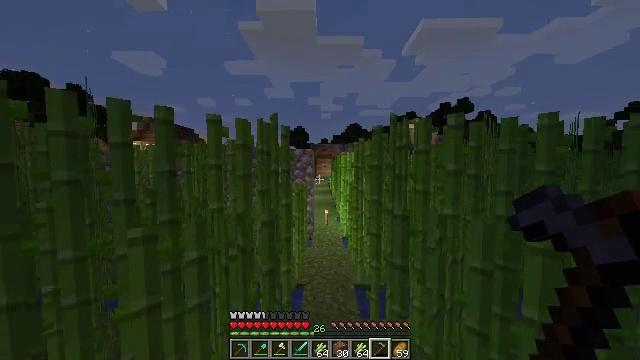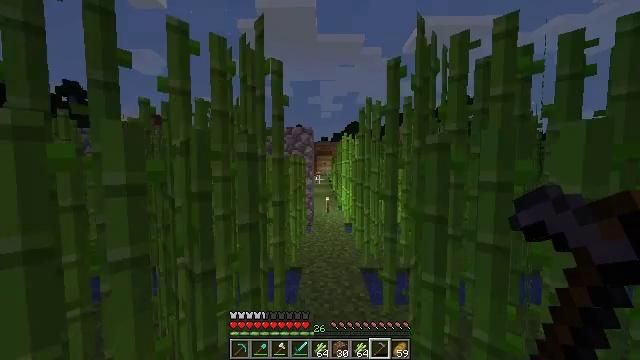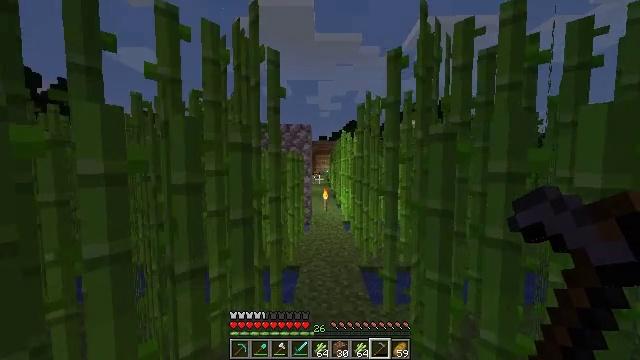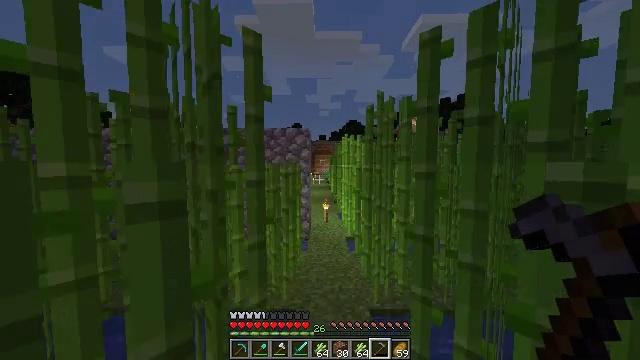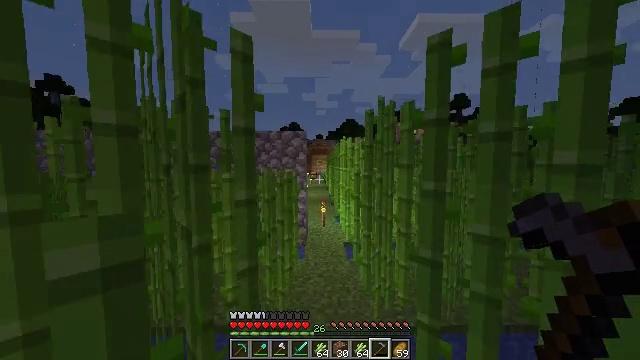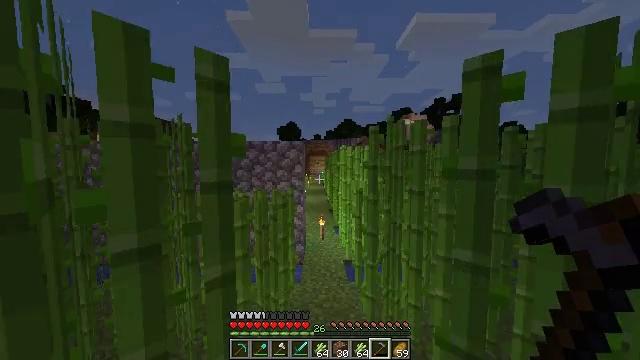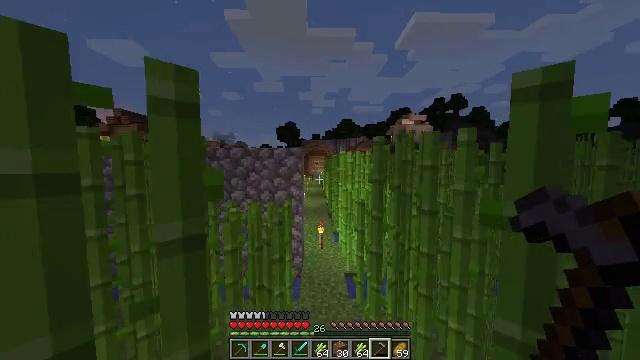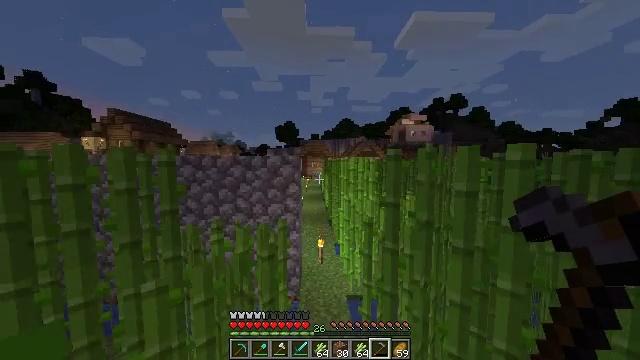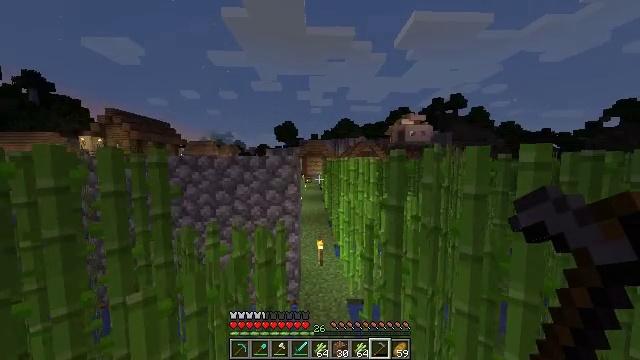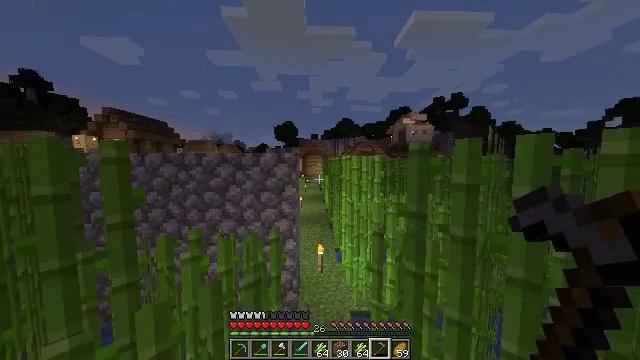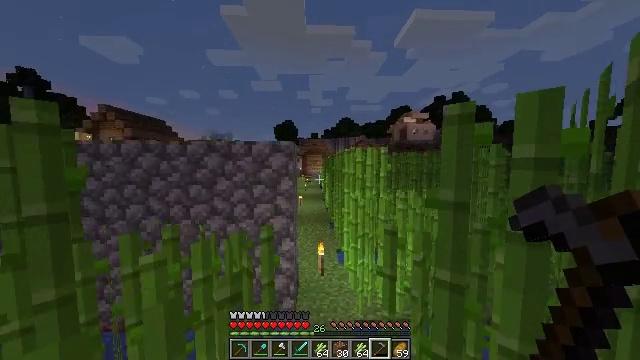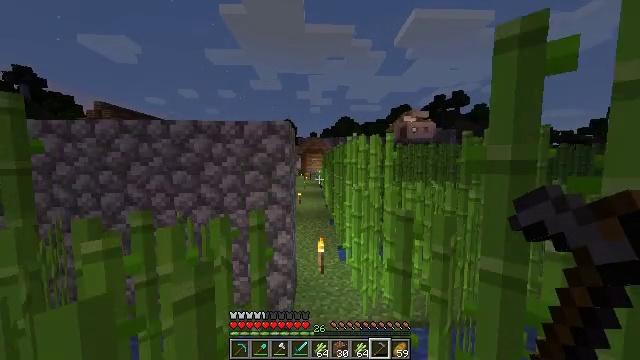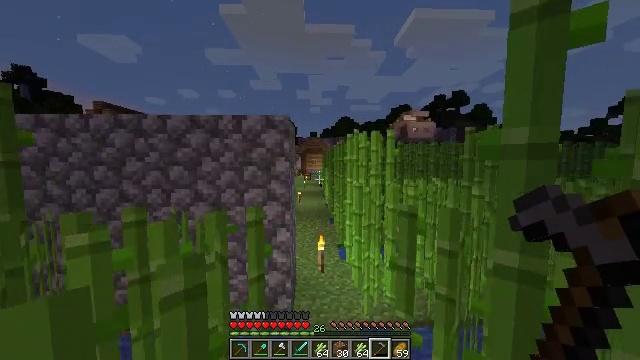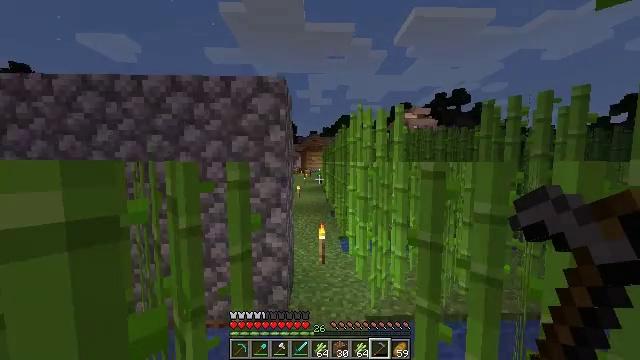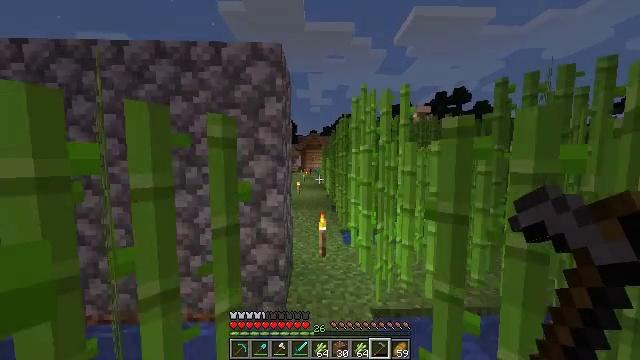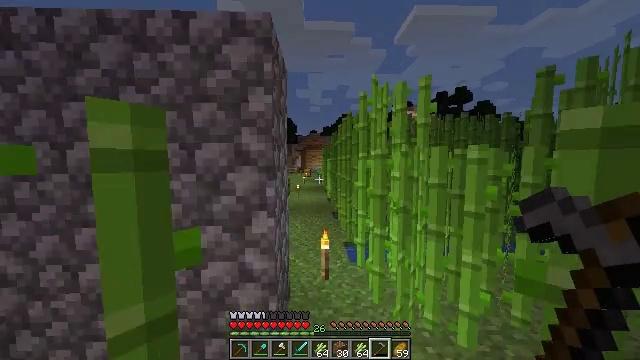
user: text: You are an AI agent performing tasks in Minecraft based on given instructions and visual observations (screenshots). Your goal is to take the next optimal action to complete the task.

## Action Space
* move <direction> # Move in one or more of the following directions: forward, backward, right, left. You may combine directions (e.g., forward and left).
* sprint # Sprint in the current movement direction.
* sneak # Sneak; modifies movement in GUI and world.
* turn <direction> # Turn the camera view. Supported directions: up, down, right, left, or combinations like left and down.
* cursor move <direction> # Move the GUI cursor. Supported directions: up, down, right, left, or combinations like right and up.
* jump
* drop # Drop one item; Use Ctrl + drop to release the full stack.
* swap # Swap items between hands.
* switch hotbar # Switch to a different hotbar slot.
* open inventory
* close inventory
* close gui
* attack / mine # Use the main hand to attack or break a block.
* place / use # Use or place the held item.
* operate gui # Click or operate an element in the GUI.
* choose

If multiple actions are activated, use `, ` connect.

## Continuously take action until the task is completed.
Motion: motion action
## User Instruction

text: Harvest sugar cane from the plant.
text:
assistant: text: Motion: move forward, sprint, jump
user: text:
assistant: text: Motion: move forward, sprint, jump
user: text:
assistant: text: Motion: move forward, sprint, jump
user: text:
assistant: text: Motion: move forward, sprint, jump
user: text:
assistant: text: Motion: move forward, sprint, jump
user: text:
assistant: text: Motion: move forward, sprint, jump
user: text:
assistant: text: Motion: move forward, sprint, jump
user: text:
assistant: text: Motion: move forward, sprint, jump
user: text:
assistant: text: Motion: move forward, sprint, jump
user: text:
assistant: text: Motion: move forward, sprint, jump
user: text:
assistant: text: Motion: move forward, sprint, jump
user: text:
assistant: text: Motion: move forward, sprint, jump
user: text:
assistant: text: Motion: move forward, sprint, jump
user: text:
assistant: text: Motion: move forward, sprint, jump
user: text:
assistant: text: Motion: move forward, sprint, jump
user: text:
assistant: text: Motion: move forward, sprint, jump
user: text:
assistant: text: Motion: move forward, sprint, jump
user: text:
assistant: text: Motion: move forward, sprint, jump
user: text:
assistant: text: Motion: move forward, sprint, jump
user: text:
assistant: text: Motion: move forward, sprint, turn left, jump
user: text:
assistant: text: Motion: move forward, sprint, turn left, jump
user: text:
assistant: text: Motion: move forward, sprint, turn left, jump
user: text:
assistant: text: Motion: move forward, sprint, turn left, jump
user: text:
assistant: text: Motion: move forward, sprint, turn left, jump
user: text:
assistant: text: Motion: move forward, sprint, turn left, jump
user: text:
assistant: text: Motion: move forward, sprint, turn left, jump
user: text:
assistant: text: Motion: move forward and move left, sprint, turn left, jump
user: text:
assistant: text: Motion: move forward and move left, sprint, turn left, jump
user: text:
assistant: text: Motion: move forward and move left, sprint, jump
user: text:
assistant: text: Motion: move forward and move left, sprint, jump